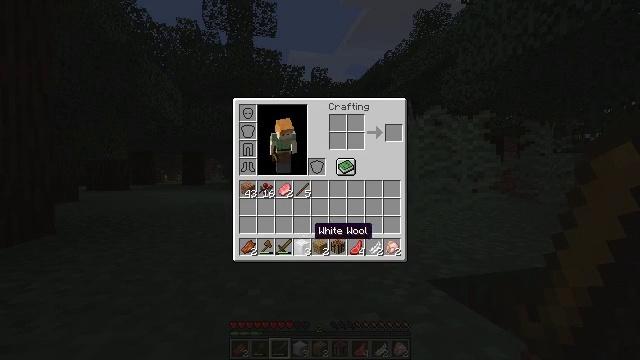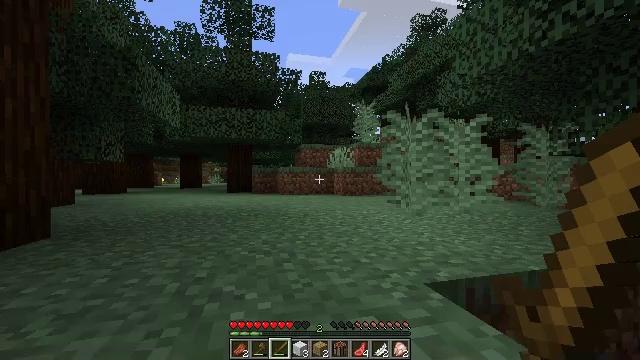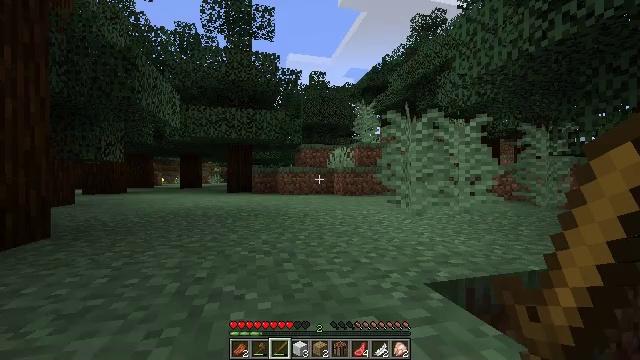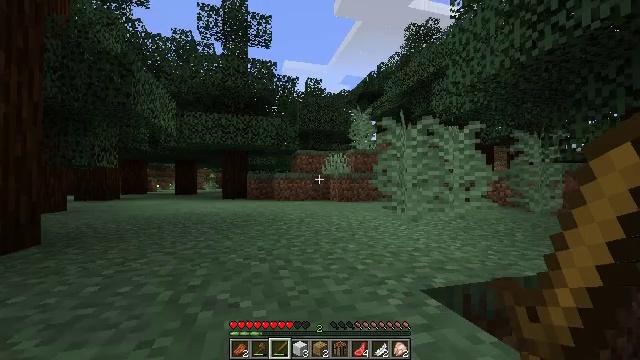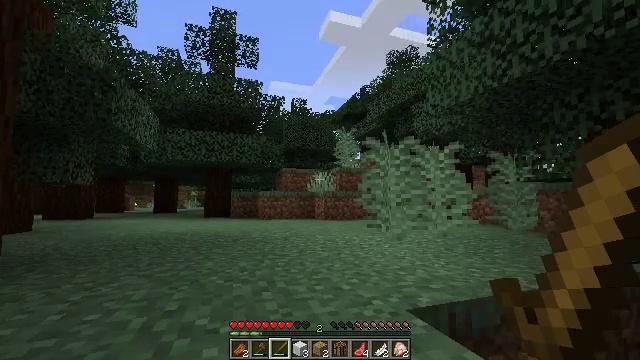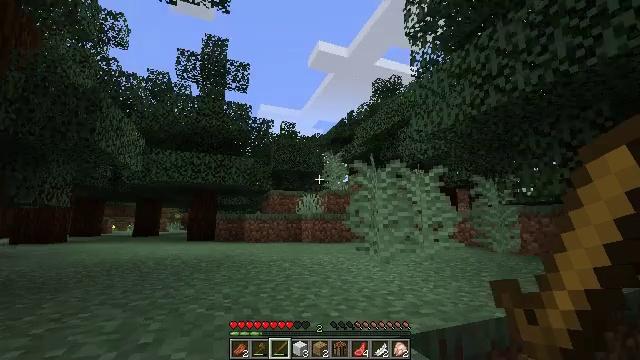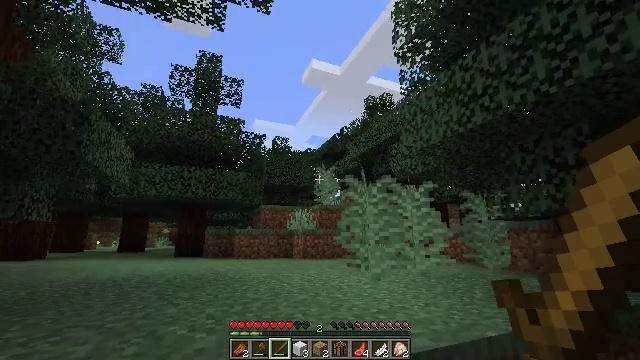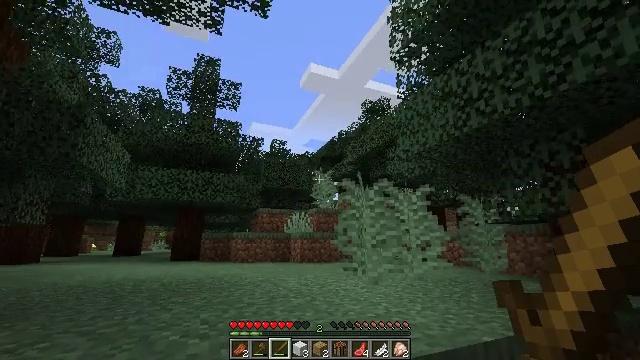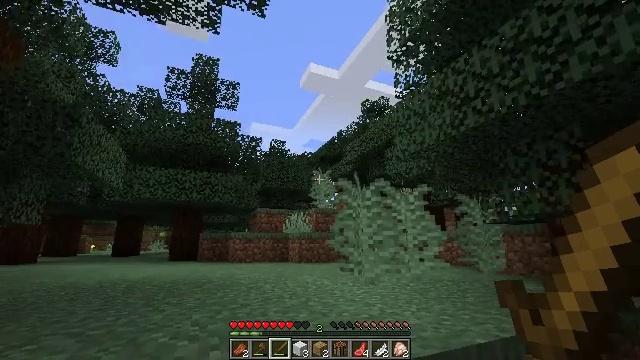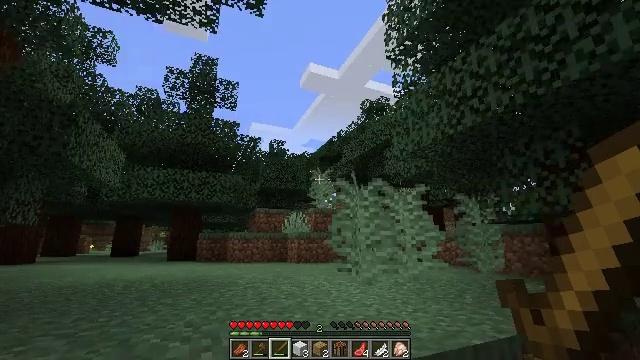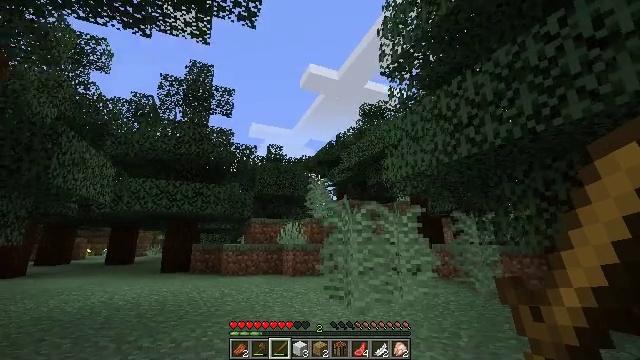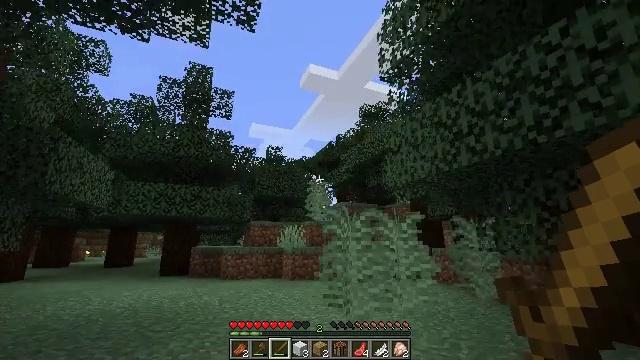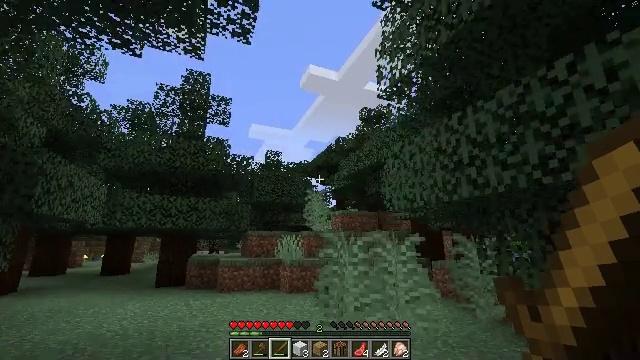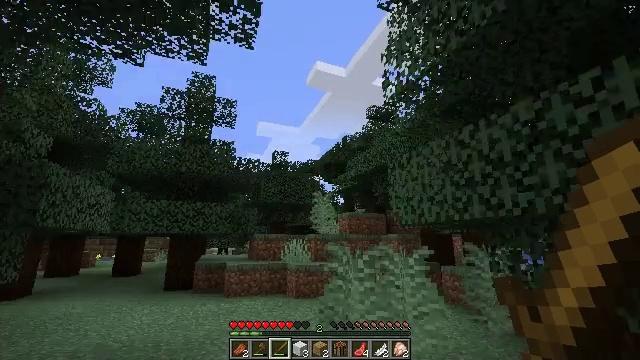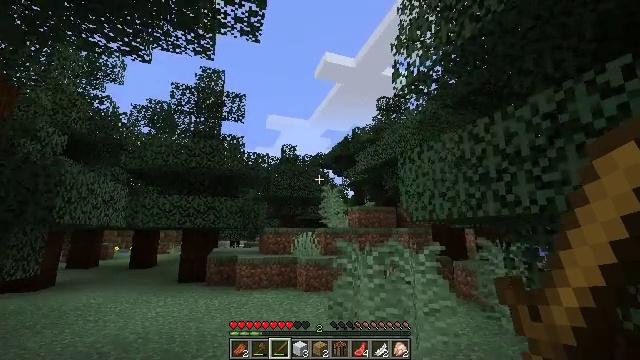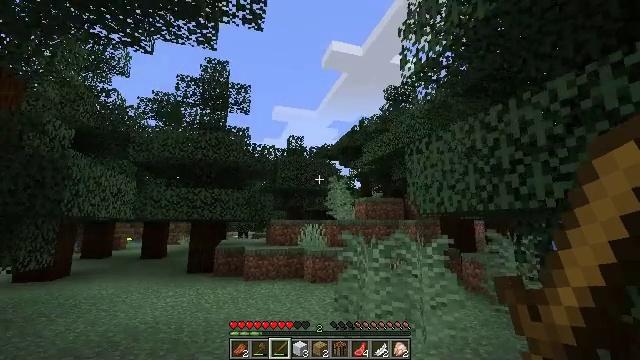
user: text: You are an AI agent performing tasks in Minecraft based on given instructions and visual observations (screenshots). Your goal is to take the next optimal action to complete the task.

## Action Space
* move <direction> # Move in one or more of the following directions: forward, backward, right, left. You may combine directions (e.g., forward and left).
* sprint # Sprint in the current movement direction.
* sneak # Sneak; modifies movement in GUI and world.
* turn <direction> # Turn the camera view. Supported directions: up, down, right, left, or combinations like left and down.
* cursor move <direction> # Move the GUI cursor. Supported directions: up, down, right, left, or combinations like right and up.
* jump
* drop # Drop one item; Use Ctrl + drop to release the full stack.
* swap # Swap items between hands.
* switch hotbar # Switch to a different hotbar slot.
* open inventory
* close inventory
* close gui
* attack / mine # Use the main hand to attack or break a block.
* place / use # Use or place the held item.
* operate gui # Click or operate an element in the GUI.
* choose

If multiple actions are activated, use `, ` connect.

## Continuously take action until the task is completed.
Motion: motion action
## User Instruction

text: Destroy the spruce leaves to get sticks and saplings.
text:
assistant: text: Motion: no_op
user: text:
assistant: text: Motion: no_op
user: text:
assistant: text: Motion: turn up
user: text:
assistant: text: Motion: turn right and up
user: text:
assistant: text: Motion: turn right and up
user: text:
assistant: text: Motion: move forward, turn right and up
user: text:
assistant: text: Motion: move forward
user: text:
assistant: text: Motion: move forward
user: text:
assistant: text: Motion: move forward
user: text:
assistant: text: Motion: move forward, jump
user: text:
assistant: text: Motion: move forward, jump
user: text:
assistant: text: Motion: move forward, jump
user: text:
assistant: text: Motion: move forward, turn left
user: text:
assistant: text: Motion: move forward, turn left and down
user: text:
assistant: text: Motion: move forward, turn left and down
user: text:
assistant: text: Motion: move forward, turn left and down
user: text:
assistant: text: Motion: move forward, turn left and down
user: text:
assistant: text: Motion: move forward, sprint, turn left and down
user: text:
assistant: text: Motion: move forward, sprint, turn left and down
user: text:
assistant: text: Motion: move forward, sprint
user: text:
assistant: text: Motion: move forward, sprint
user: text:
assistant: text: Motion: move forward, sprint
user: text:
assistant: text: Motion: move forward, sprint
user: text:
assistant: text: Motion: move forward, sprint
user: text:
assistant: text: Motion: move forward, sprint
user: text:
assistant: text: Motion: move forward, sprint
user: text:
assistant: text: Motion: move forward, sprint
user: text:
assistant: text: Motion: move forward, sprint
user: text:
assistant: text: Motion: move forward, sprint
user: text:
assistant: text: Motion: move forward, sprint